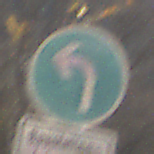
Verkehrszeichen: VorgeschriebeneFahrtrichtungLinks
Zusatzzeichen unten: SonstigeFahrzeugePersonengruppenFrei1
Umgebung: Outdoor, Nature
Tageszeit: SunriseSunset
Wetter: Clear
Licht: Natural
Jahreszeit: NotSpecified
Kontrast: HighContrast